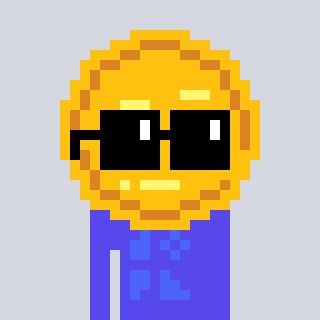
a pixel art character with square black sunglasses, a medal-shaped head and a computerblue-colored body on a cool background